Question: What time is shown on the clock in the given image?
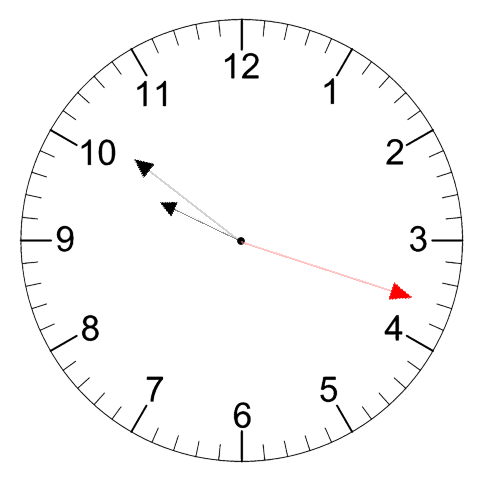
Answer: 09:51:18